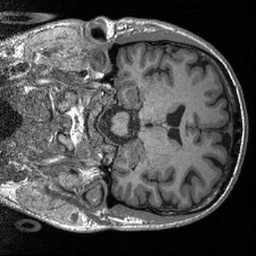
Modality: T1w
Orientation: coronal
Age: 33
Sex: male